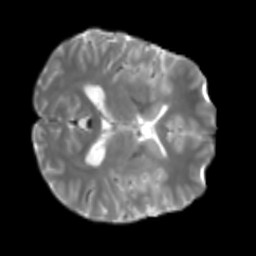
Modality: T2w
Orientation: axial
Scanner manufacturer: siemens
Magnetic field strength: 3 T
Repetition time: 4 s
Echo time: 0.0594 s